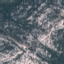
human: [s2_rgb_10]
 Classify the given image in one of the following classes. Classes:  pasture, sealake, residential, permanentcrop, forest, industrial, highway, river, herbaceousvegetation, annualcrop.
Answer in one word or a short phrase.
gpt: HerbaceousVegetation